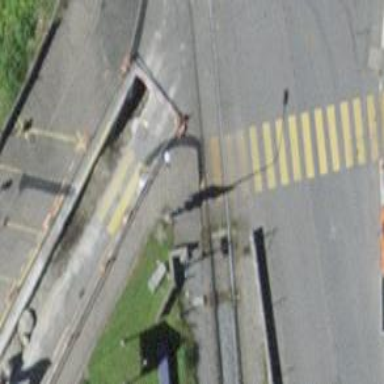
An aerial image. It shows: Kerb serving as barrier.